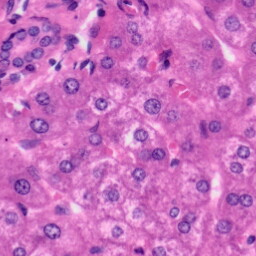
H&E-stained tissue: Liver